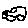
Label: car